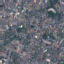
Label: Residential